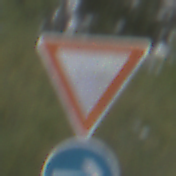
Verkehrszeichen: VorfahrtGewaehren
Zusatzzeichen unten: VorgeschriebeneFahrtrichtungHierRechts
Umgebung: Outdoor, Suburban
Tageszeit: Midday
Wetter: Overcast
Licht: Natural
Jahreszeit: NotSpecified
Kontrast: LowContrast